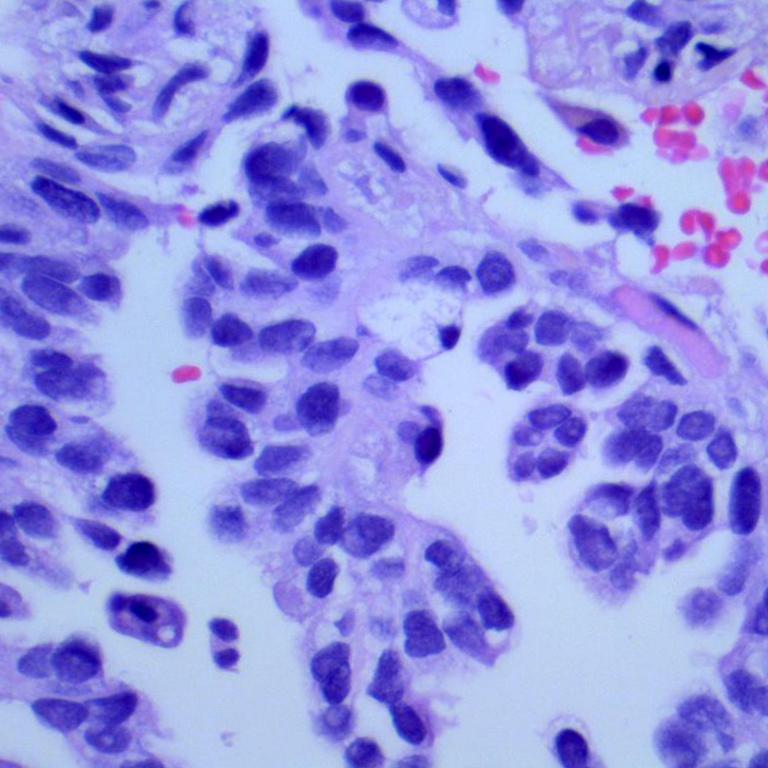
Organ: lung
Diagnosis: adenocarcinomas